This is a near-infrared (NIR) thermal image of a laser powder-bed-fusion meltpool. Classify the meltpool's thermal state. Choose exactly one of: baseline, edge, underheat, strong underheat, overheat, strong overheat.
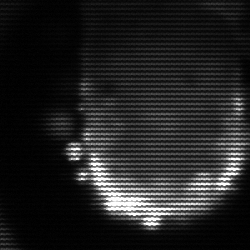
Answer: baseline